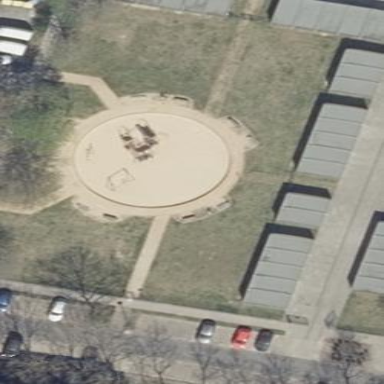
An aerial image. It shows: Playground area for leisure activities on the land.